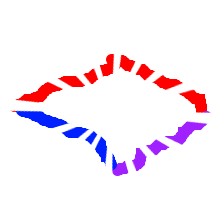
Shape: rhombus